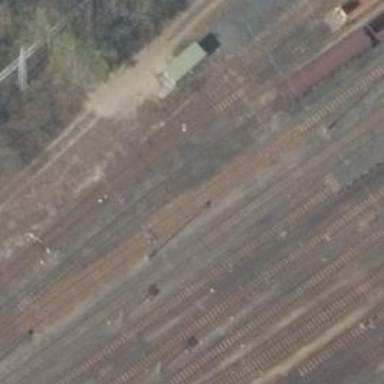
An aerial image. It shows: Railway yard in service.